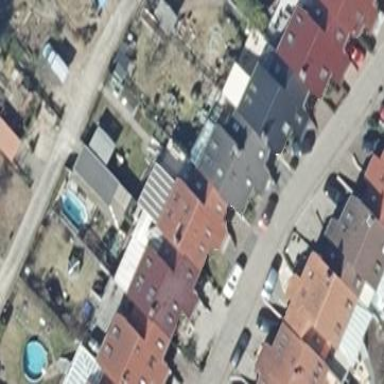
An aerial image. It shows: Terrace building.